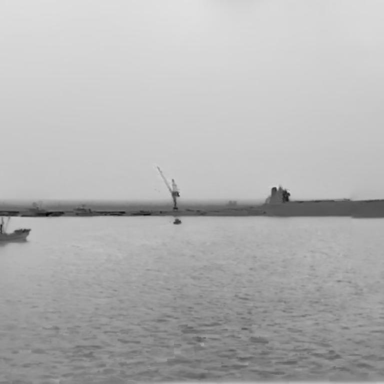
There is a liner in the infrared image.